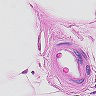
Metastatic tissue present: no